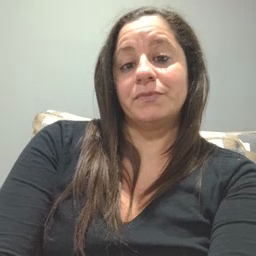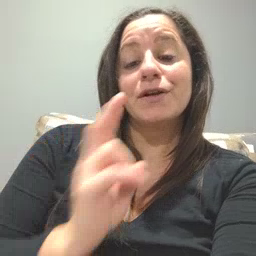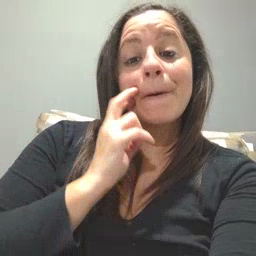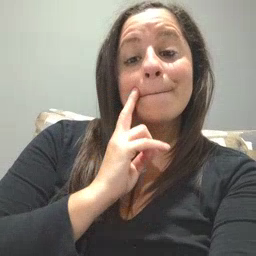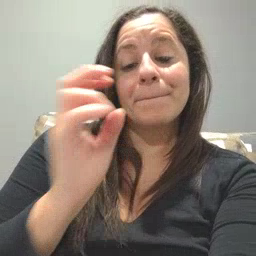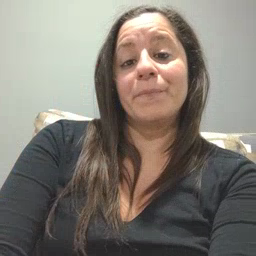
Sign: gum